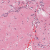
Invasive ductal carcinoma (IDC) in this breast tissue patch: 1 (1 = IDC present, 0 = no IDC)